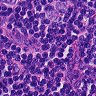
Metastatic tissue present: yes